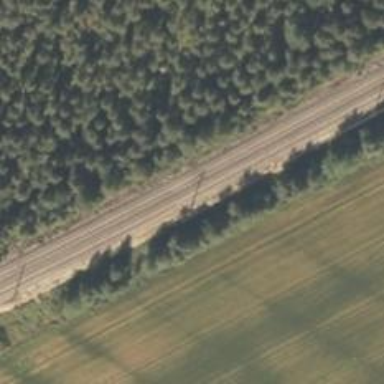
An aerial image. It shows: Overhead neutral section for railway electricity.